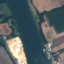
Land use / land cover class: River